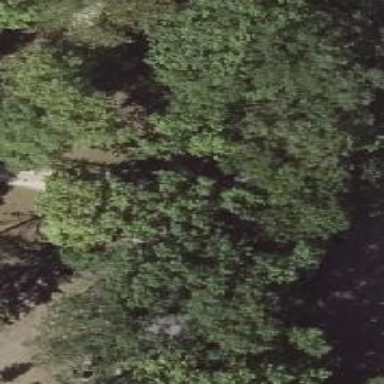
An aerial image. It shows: Avenue of deciduous broadleaved trees.